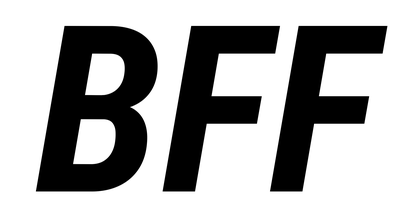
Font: Roboto-Italic_Condensed_Bold_Italic